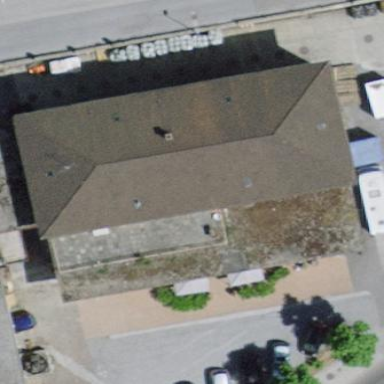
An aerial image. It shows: Building.